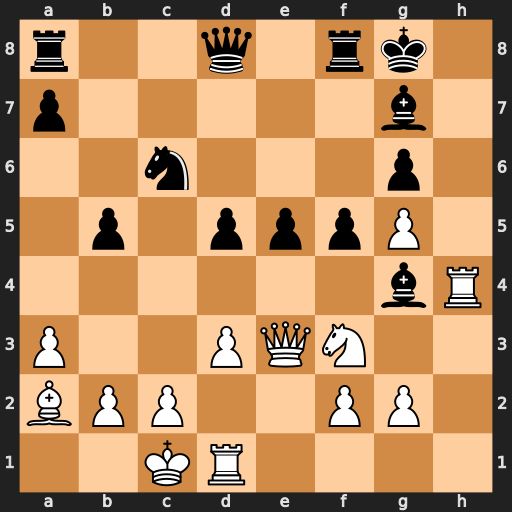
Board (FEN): r2q1rk1/p5b1/2n3p1/1p1pppP1/6bR/P2PQN2/BPP2PP1/2KR4
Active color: w
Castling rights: -
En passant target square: f6
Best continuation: gxf6 Bxf3 fxg7